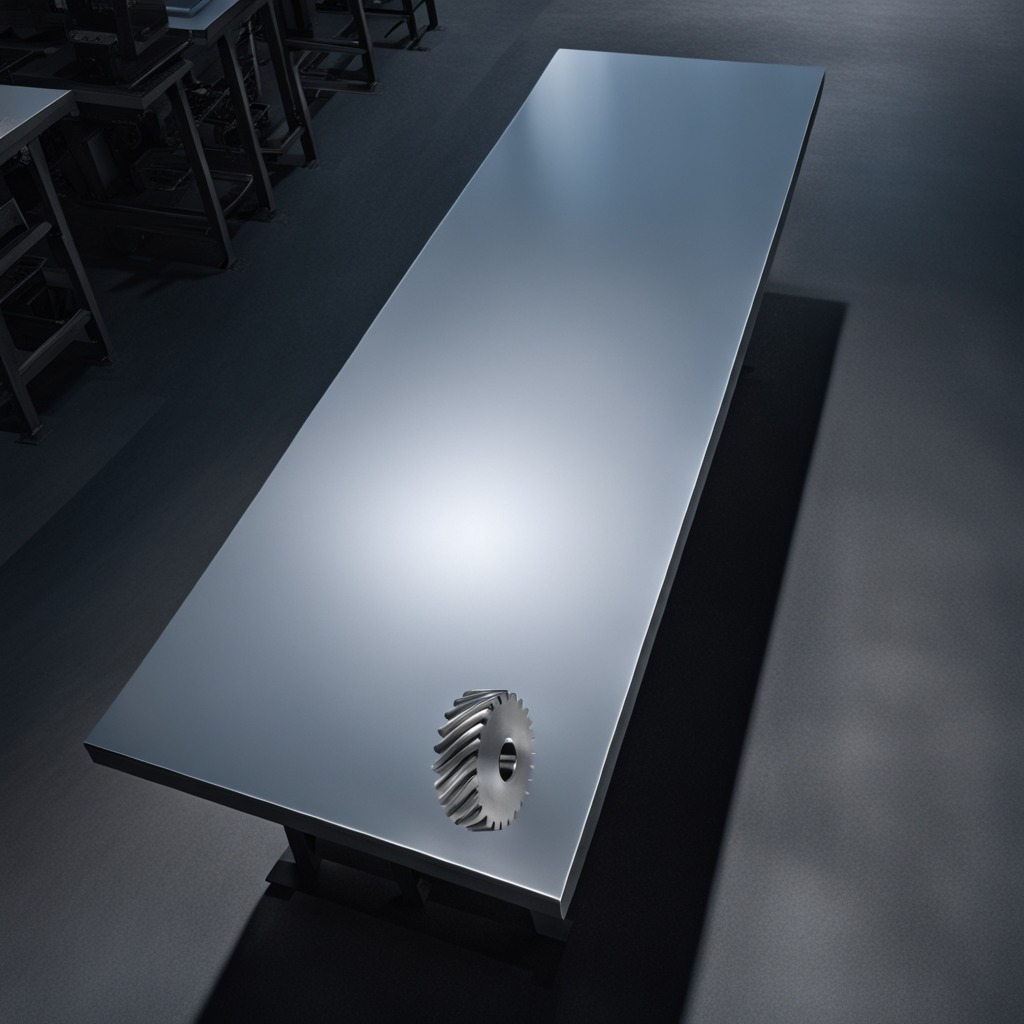
A steel gear with teeth lies on the tabletop.